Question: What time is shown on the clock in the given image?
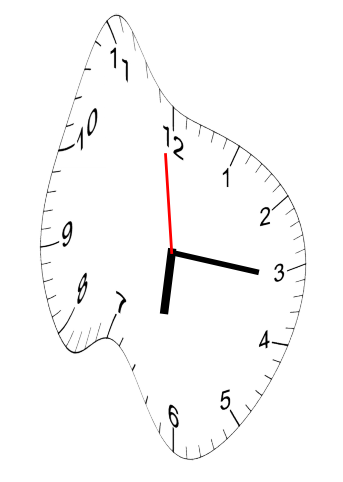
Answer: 06:15:59